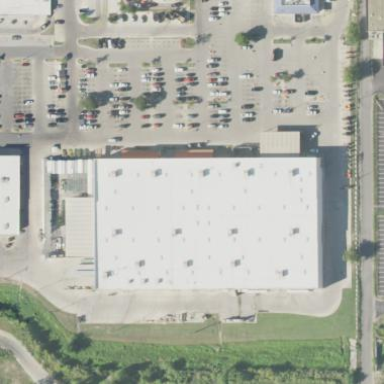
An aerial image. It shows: Retail building.